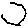
Label: hexagon